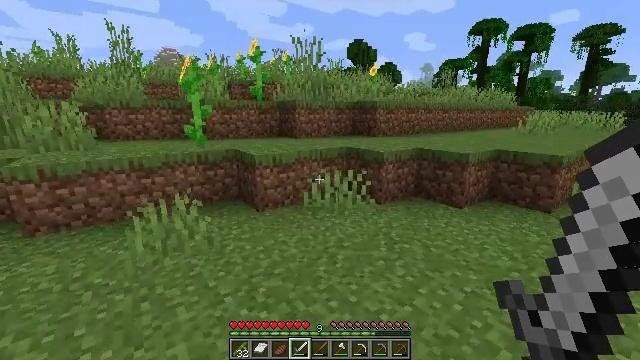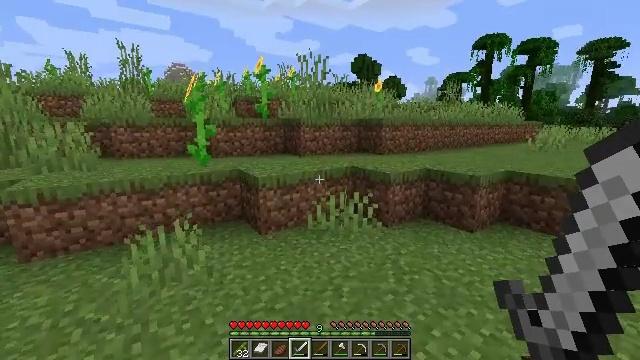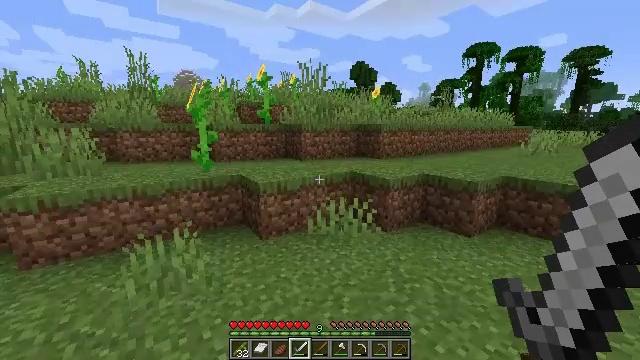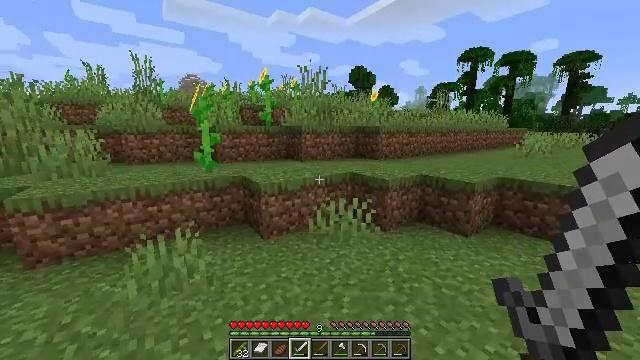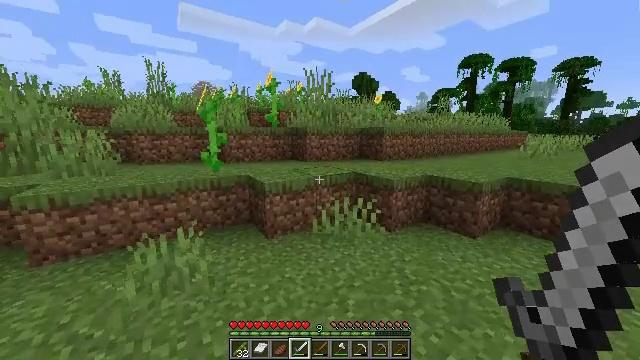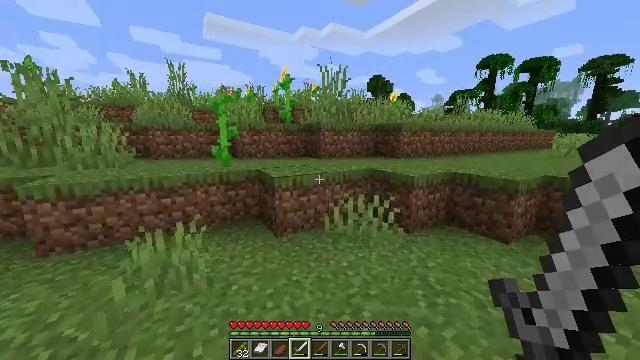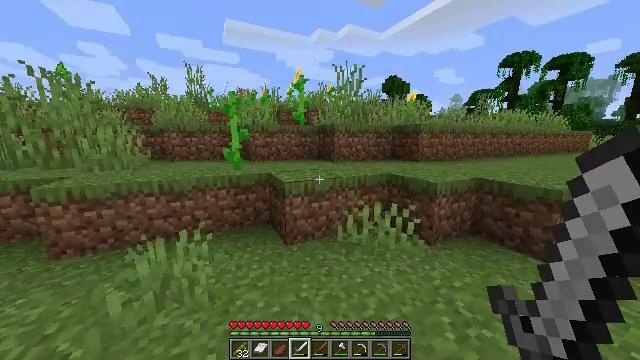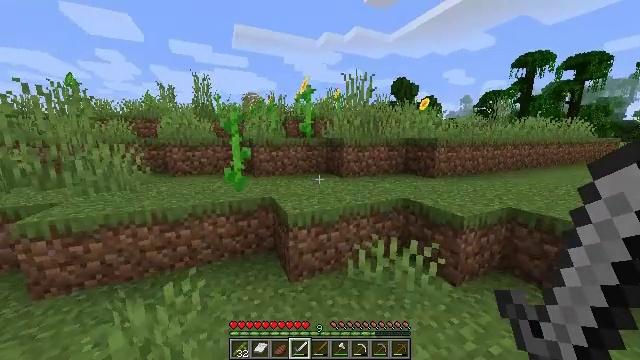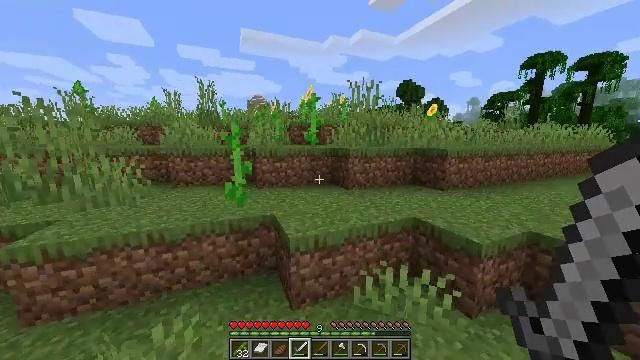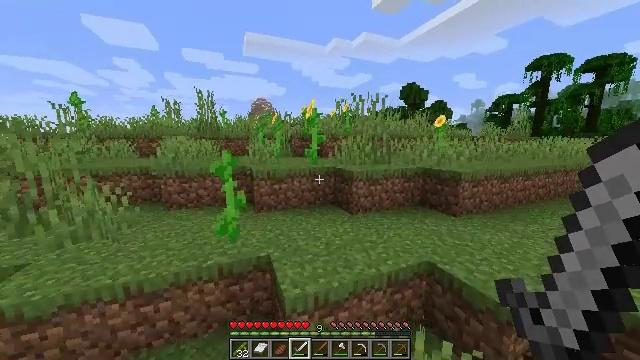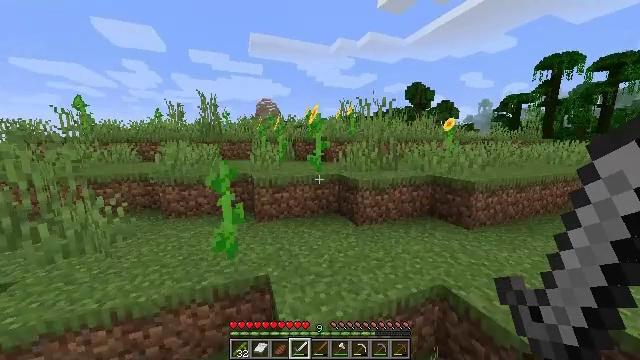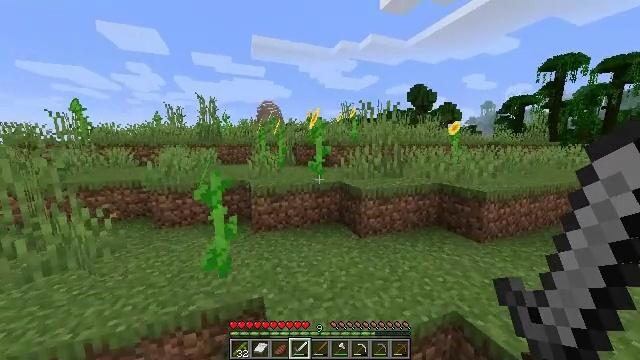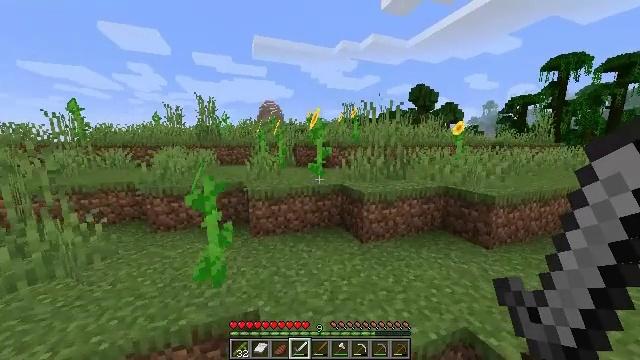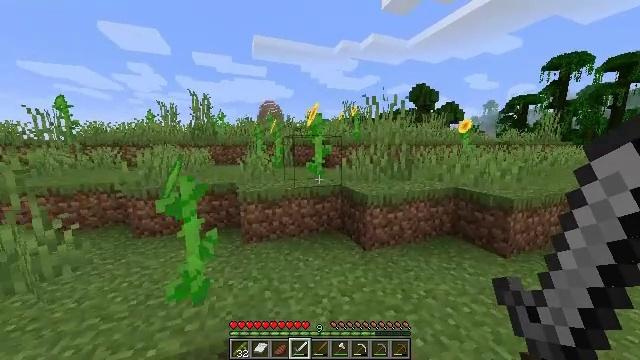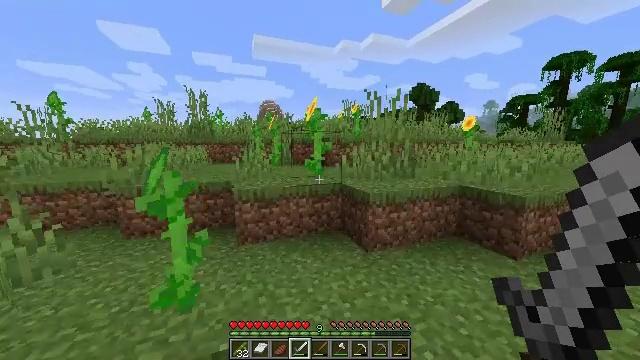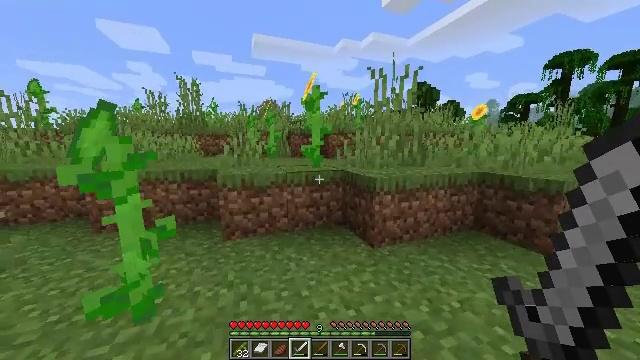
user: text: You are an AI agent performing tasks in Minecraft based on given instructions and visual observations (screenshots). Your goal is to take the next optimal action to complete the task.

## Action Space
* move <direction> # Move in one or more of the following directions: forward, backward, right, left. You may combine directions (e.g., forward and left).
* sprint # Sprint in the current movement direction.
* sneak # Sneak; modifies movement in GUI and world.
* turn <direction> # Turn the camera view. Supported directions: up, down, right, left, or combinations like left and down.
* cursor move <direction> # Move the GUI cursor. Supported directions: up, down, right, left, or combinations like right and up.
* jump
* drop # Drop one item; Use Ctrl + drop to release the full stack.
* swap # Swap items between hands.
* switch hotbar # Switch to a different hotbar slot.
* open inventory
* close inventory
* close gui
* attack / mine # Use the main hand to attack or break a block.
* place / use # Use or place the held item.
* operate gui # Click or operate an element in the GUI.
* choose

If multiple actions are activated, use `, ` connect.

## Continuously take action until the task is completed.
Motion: motion action
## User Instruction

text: Gather sweet berries from the bush.
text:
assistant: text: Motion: move forward, sprint, turn left and up, jump
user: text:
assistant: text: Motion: move forward, sprint, jump
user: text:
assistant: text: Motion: move forward, sprint, jump
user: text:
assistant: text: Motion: move forward, sprint, turn left, jump
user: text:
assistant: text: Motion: move forward, turn left, jump
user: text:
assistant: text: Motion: move forward, turn left, jump
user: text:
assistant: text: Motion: move forward, turn left, jump
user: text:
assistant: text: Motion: move forward, turn left, jump
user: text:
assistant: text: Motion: move forward, jump
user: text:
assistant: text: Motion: move forward, sprint, turn left, jump
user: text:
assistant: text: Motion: move forward, sprint, jump
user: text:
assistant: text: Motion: move forward, sprint, jump
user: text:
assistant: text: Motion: move forward, sprint, jump
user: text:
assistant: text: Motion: move forward, sprint, jump
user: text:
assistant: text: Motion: move forward, jump
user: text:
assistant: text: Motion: move forward, jump
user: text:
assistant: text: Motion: move forward, jump
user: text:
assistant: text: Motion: move forward, jump
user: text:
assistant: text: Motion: move forward, sprint, jump
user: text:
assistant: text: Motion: move forward, sprint, jump
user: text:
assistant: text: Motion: move forward, sprint, jump
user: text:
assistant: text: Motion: move forward, sprint, jump
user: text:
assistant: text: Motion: move forward, turn left, jump
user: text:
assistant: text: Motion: move forward, turn left, jump
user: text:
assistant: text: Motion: move forward, turn left, jump
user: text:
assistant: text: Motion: move forward, turn left, jump
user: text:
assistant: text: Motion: move forward, sprint, jump
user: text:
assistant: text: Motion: move forward, sprint, jump
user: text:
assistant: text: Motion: move forward, sprint, jump
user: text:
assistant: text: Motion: move forward, sprint, jump